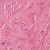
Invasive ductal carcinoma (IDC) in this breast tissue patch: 0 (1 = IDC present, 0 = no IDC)